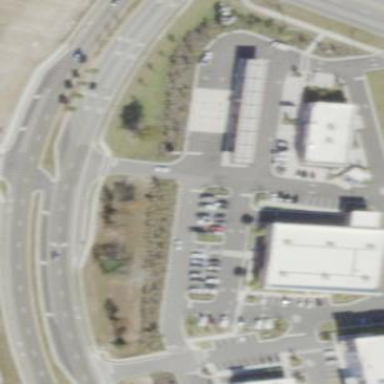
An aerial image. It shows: Parking area.